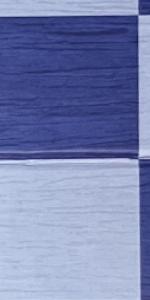
Label: Empty